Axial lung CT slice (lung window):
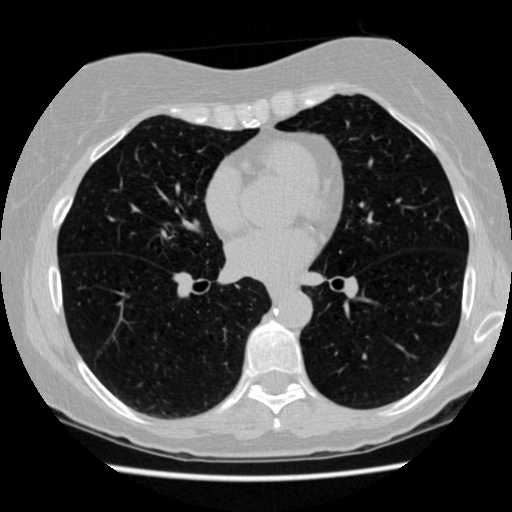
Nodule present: no